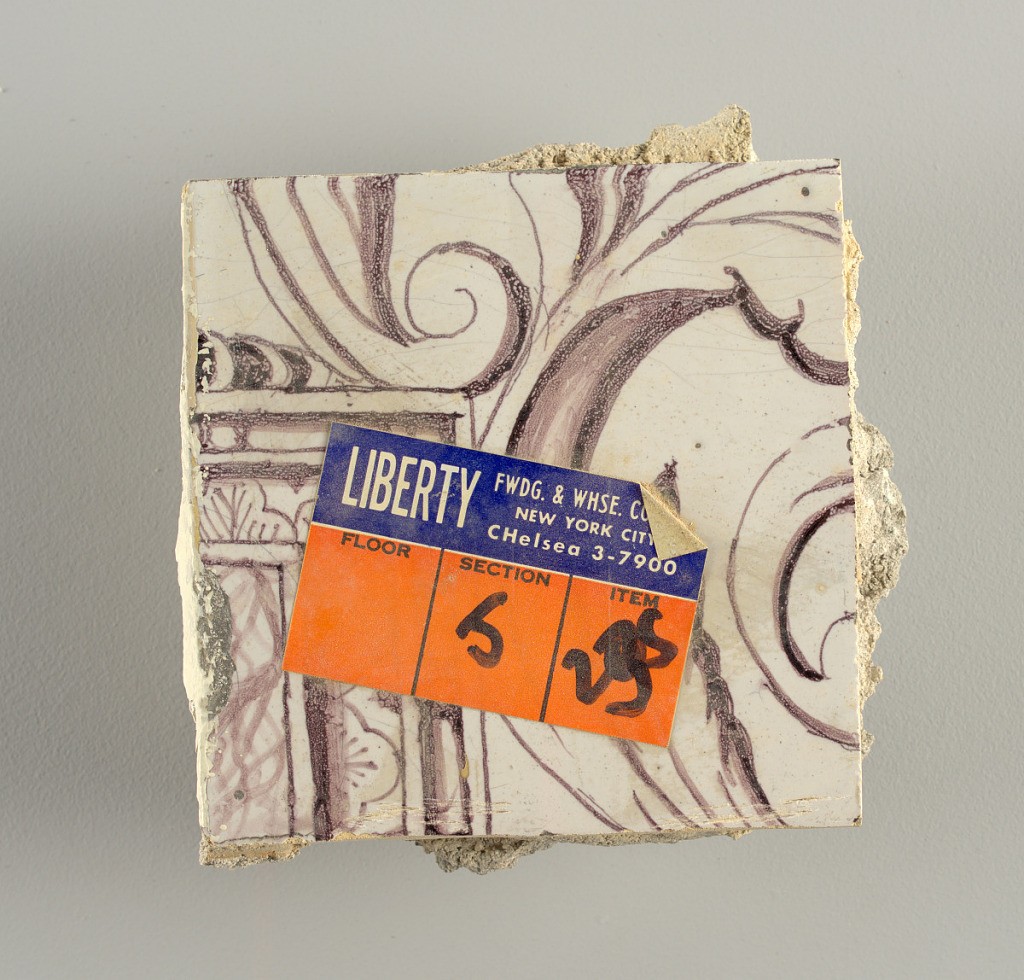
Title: Wall facing
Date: ca. 1725
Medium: tin-glazed earthenware, underglaze
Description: Two vertical rectangles, twenty-three tiles high.  A) Nine tiles wide at top; seven tiles wide at bottom.  B) Ten and one-half tiles wide.

Arabesque design of foliage.  A) with centered figure of Justice under a canopy.  B) with centered urn.